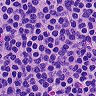
Metastatic tissue present: no